Question: Count the number of objects in the diagram.
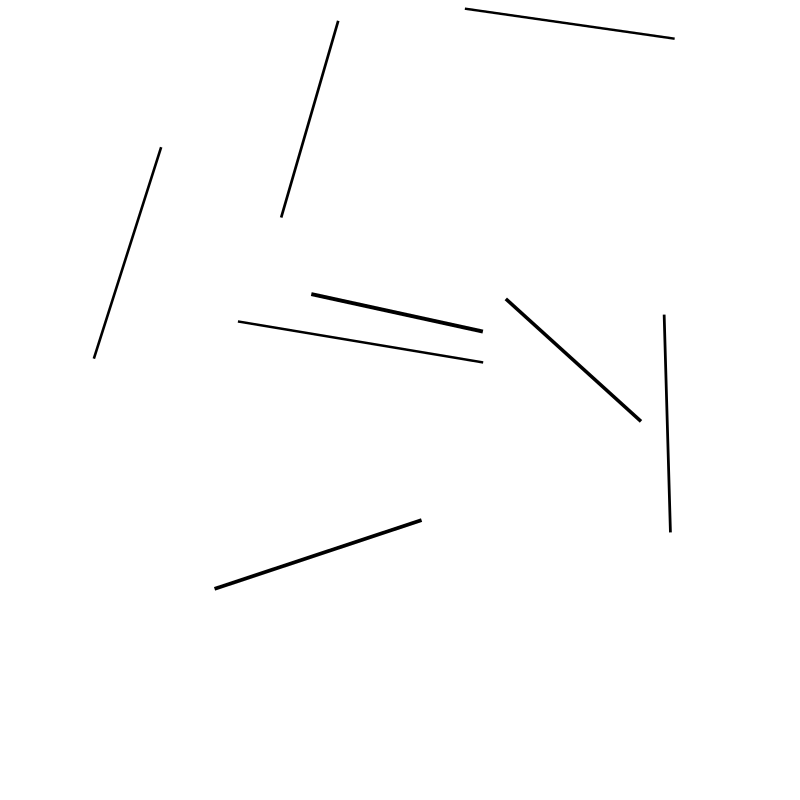
Answer: 8